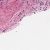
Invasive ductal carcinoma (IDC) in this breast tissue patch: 1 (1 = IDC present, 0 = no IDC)